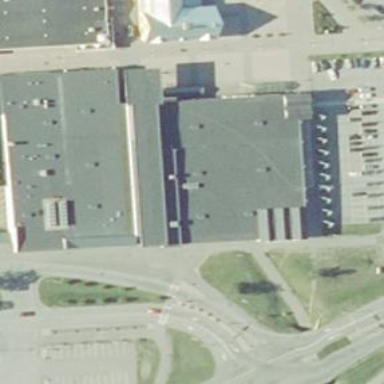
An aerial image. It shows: Flat-roofed supermarket building.